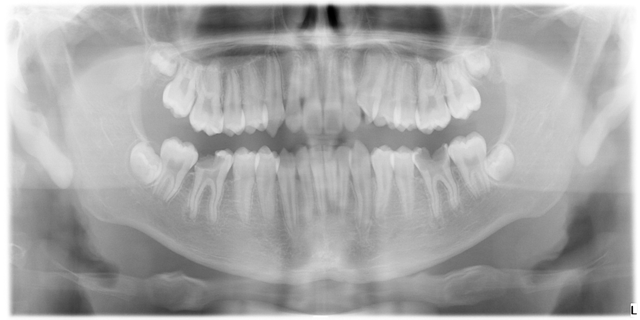
adult